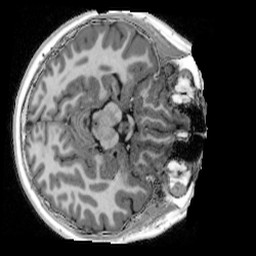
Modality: UNIT1_denoised
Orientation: axial
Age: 11
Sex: female
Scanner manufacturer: siemens
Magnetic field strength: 3 T
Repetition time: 4 s
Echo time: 0.00303 s